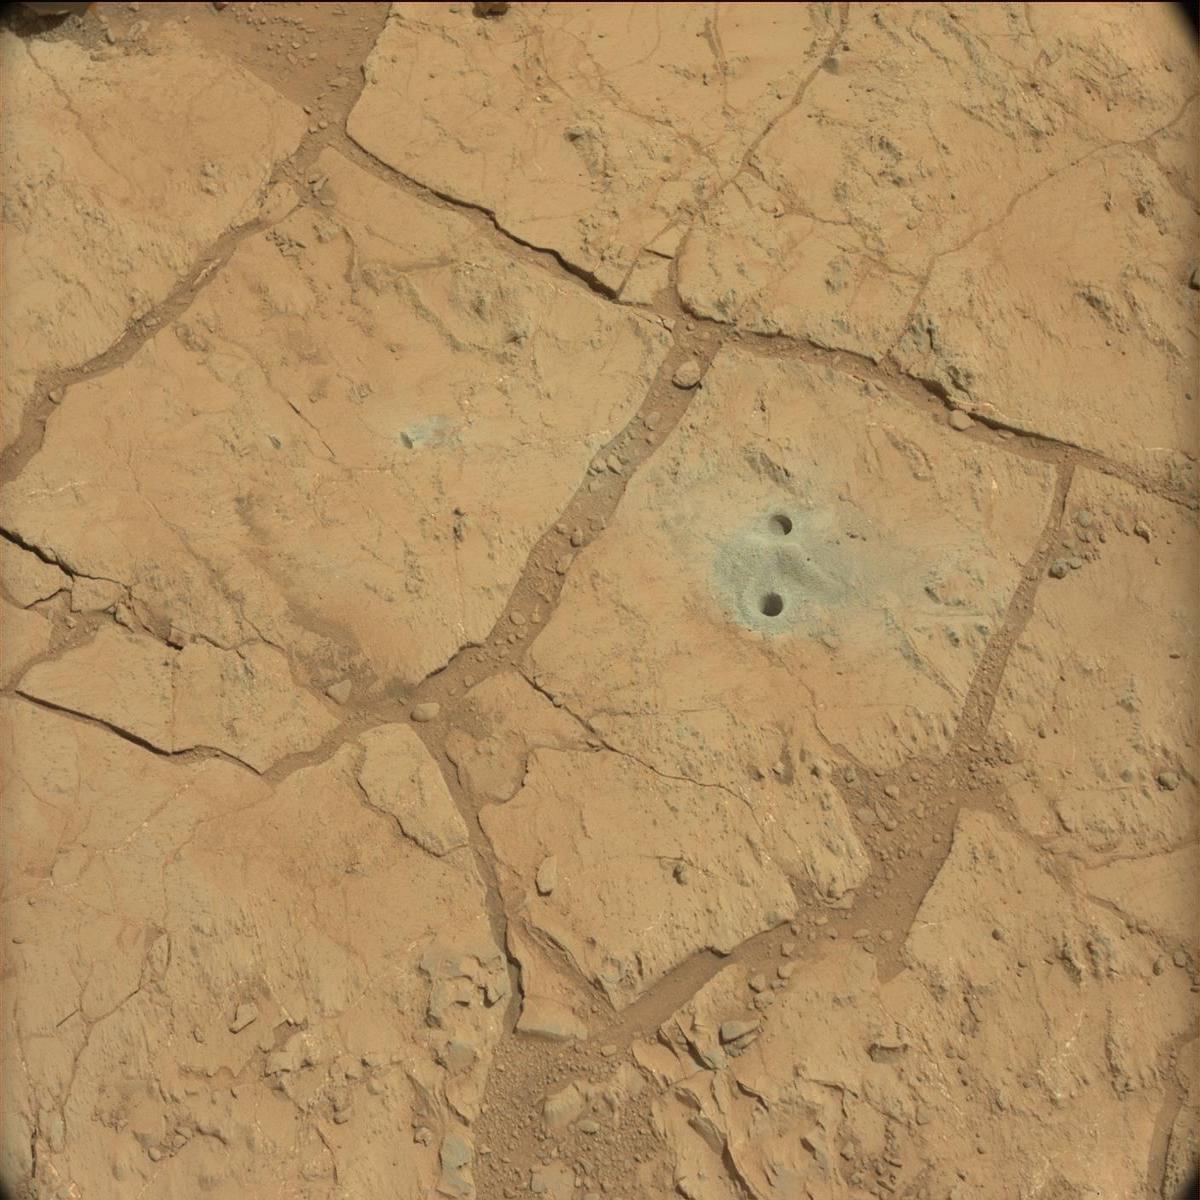
Terrain classes present: Bedrock, Rock, Sand / Soil